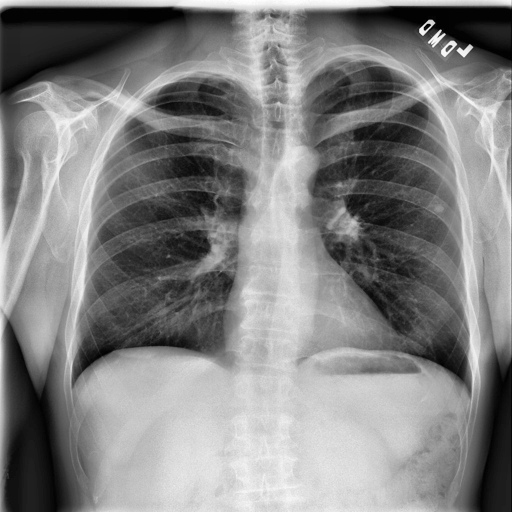
Finding: NORMAL